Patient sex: M
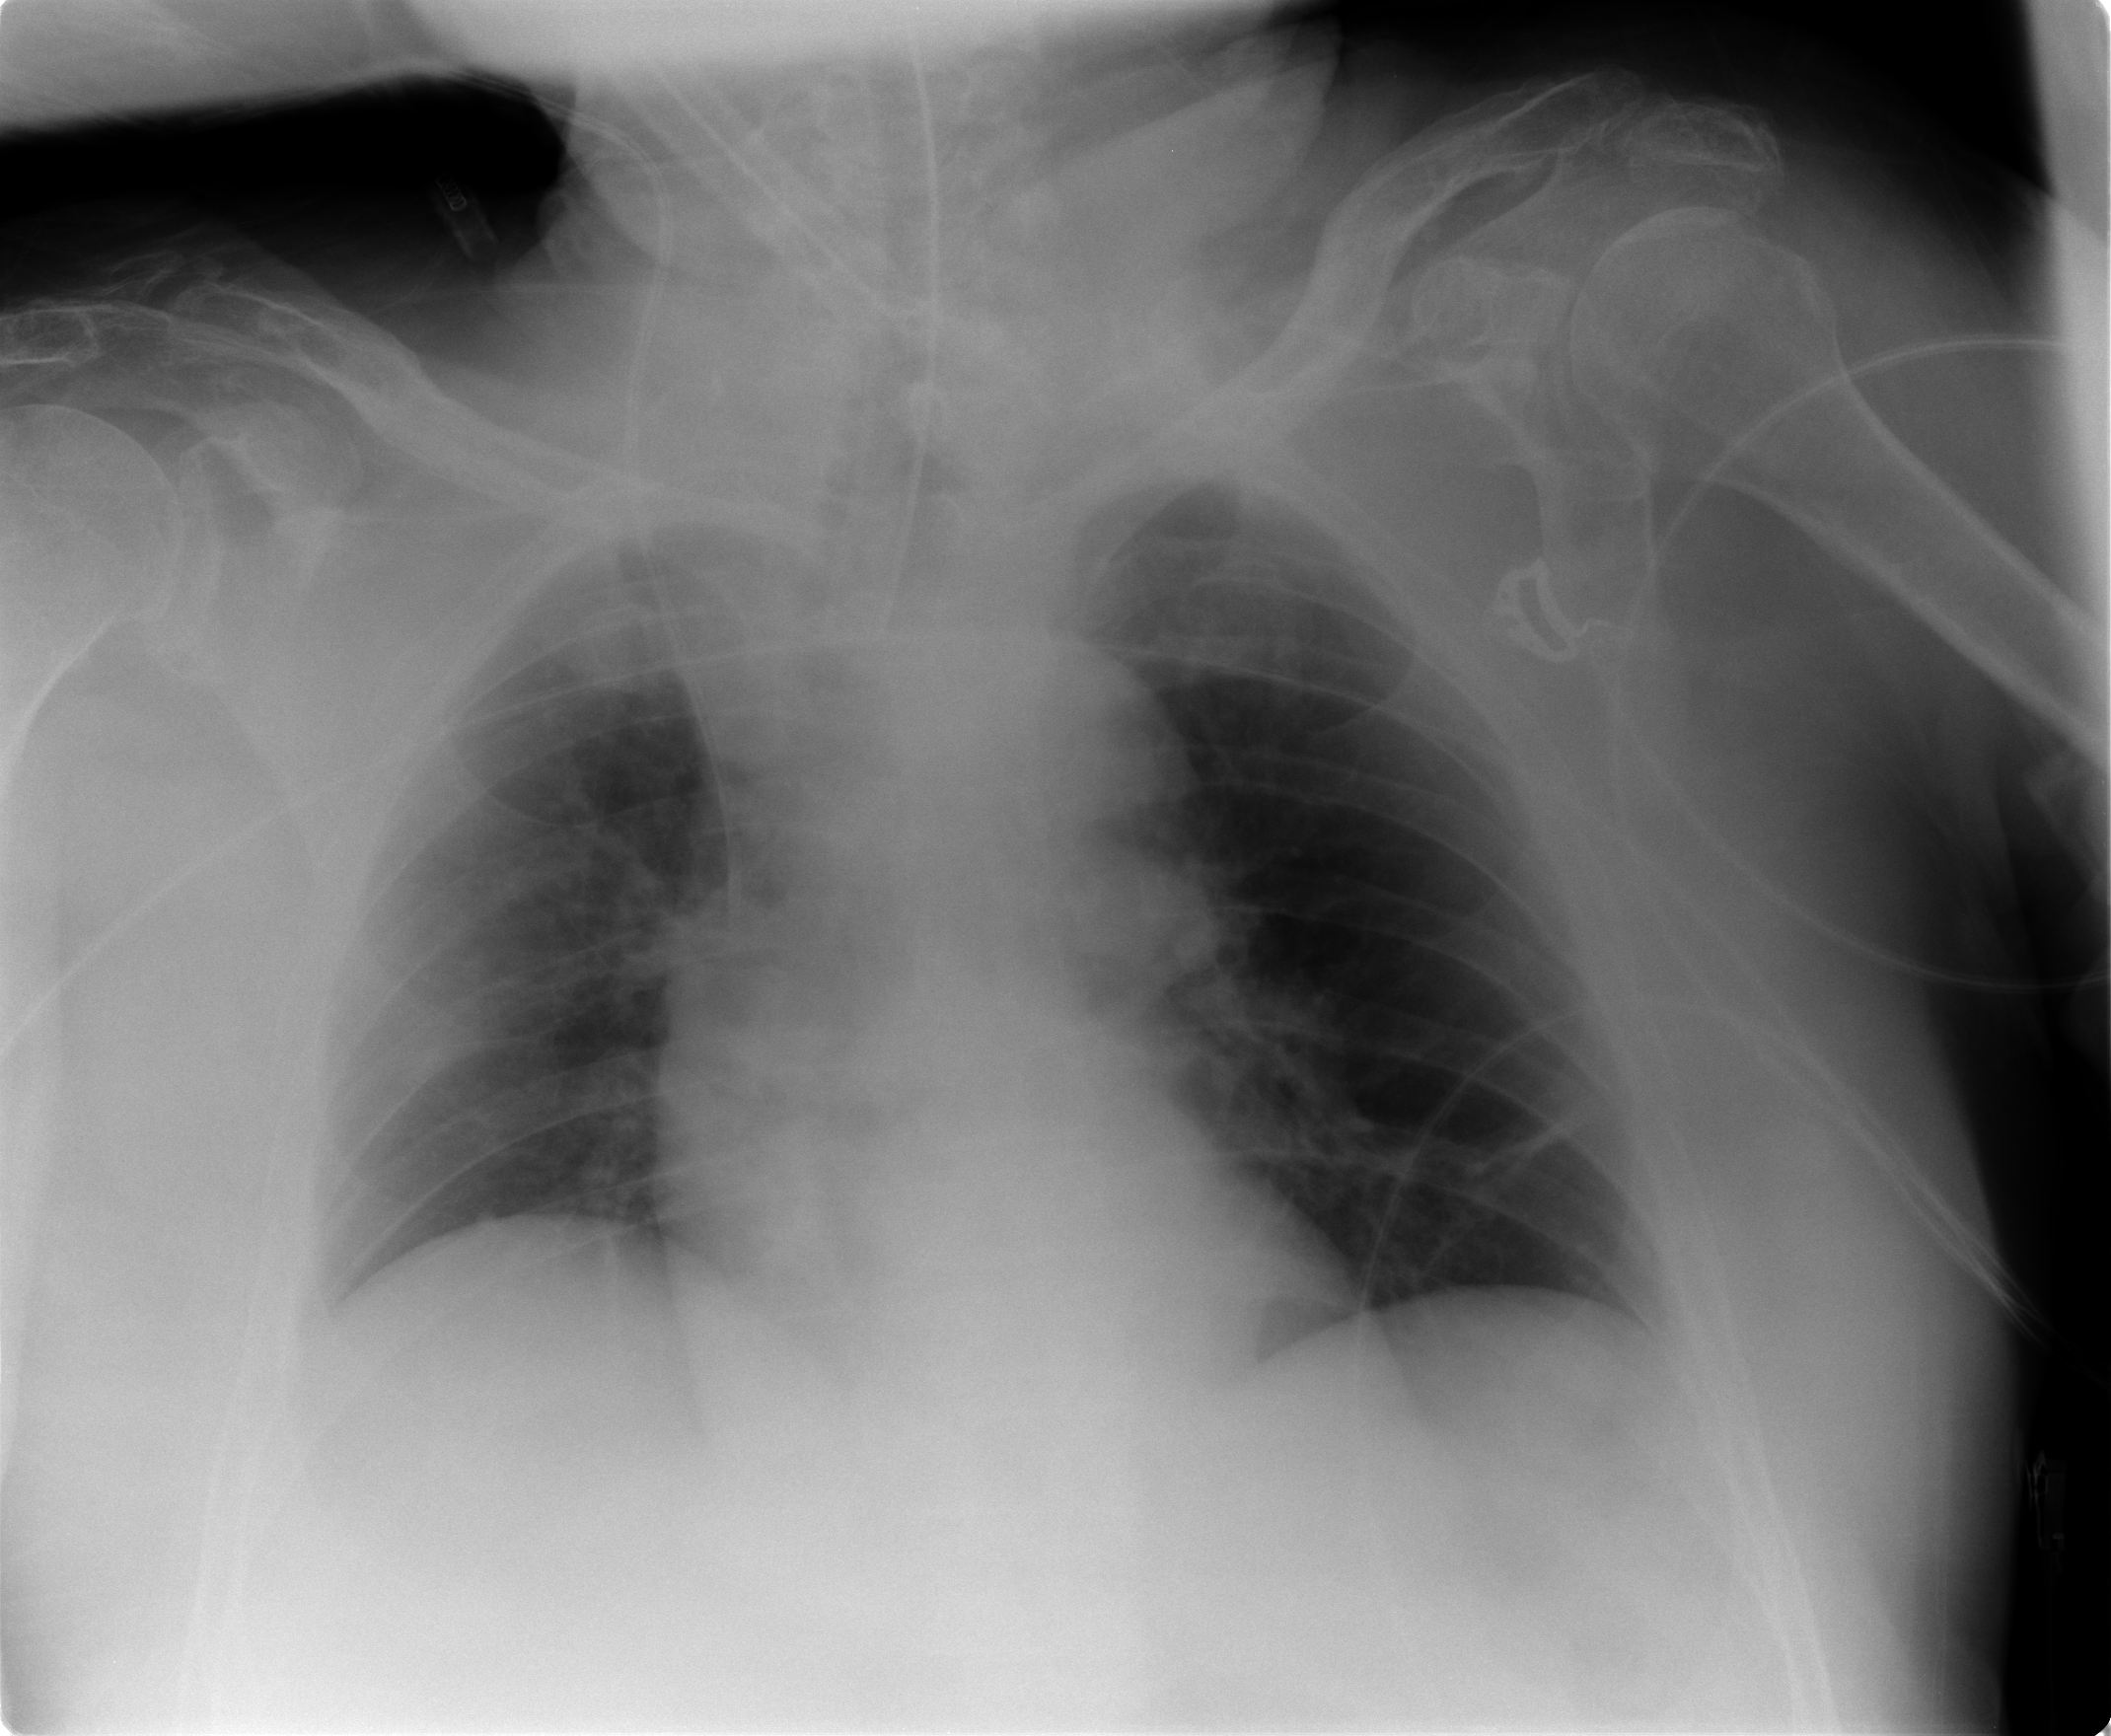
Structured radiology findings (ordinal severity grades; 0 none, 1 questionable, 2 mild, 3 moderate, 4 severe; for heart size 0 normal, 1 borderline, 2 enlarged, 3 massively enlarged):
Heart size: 1
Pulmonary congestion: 1
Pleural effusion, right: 0
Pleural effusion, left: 1
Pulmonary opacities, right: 0
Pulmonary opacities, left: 0
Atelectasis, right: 1
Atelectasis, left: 0